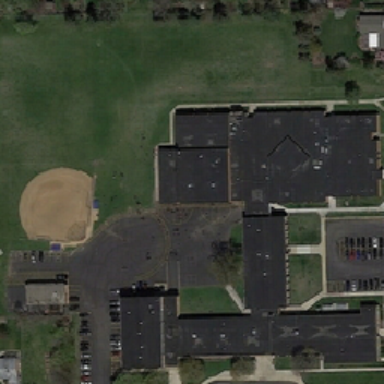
The baseball field is next to a building with black roof .